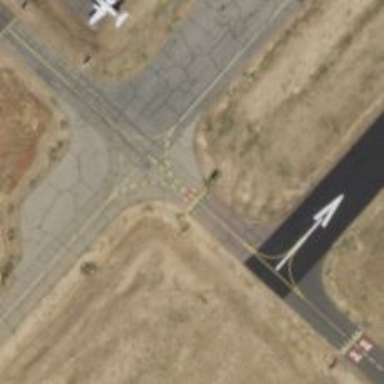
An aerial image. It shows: Image of taxiway at airport.